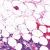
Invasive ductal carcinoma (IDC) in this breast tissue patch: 1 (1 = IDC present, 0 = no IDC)